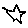
Label: star